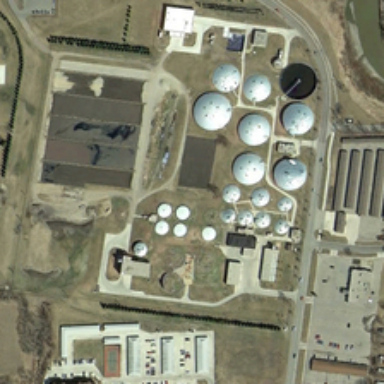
There are many buildings, road, cars and grassland .